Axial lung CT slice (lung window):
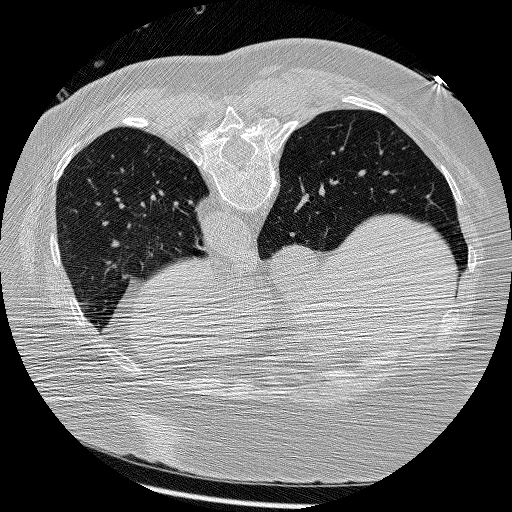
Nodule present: no